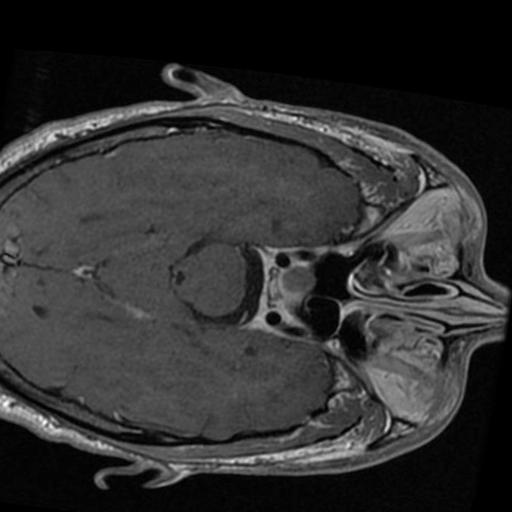
Label: brain_tumor